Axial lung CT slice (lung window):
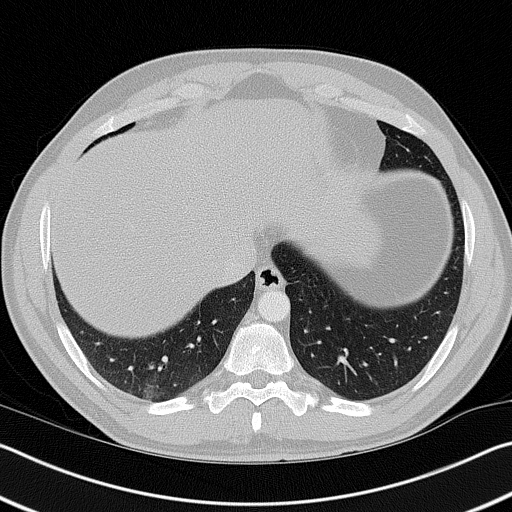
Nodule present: no